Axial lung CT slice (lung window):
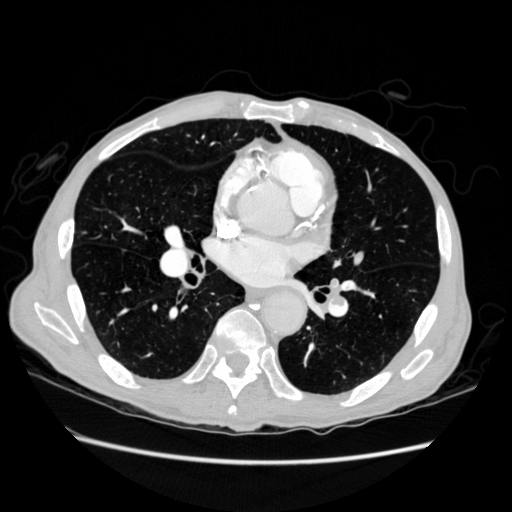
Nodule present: no